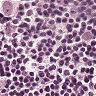
Metastatic tissue present: yes